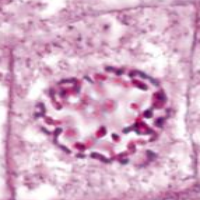
Label: prophase